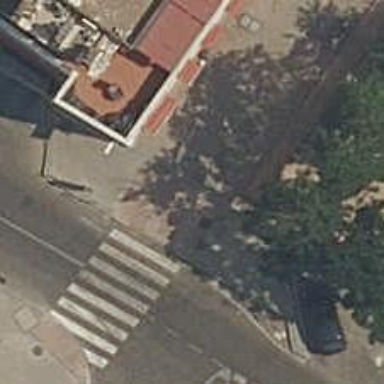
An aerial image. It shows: Uncontrolled crossing on the road.